Interaction volume radius: 10 \u00c5
Interaction volume height: 15 \u00c5
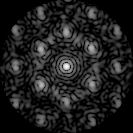
Disorder parameter: 0.4855